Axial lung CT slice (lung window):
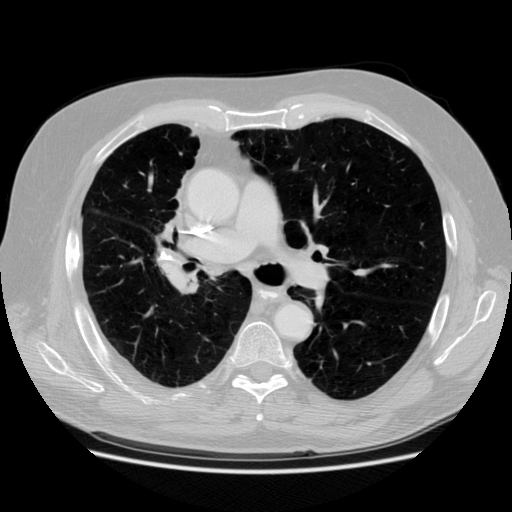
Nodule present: no